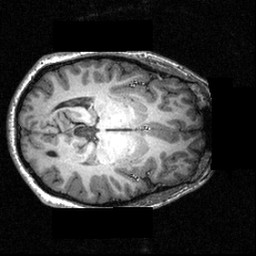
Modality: T1w
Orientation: axial
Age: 26
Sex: male
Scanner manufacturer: siemens
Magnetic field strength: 3.951 T
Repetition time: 1.5 s
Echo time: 0.00335 s